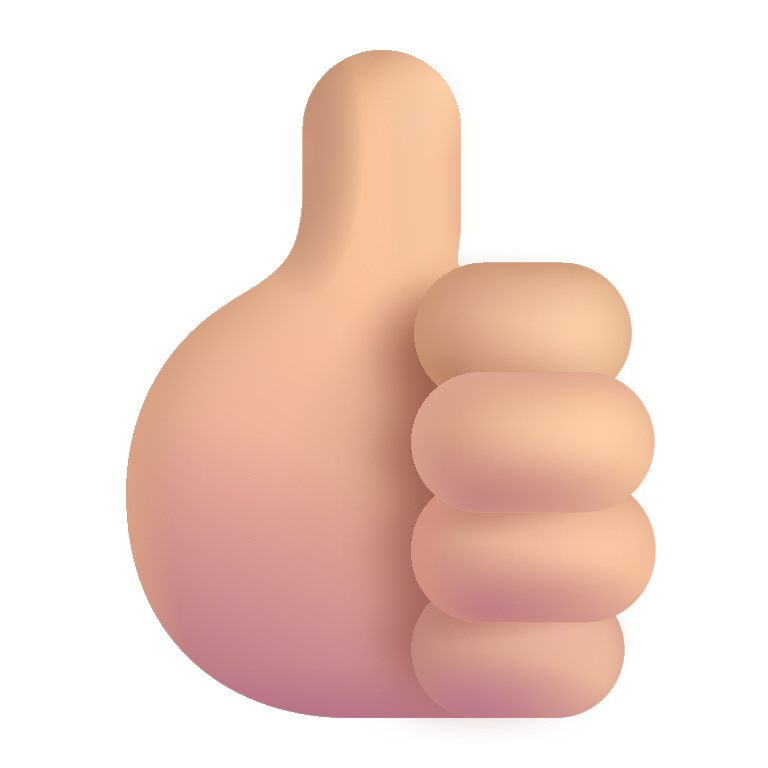
thumbs up color  light